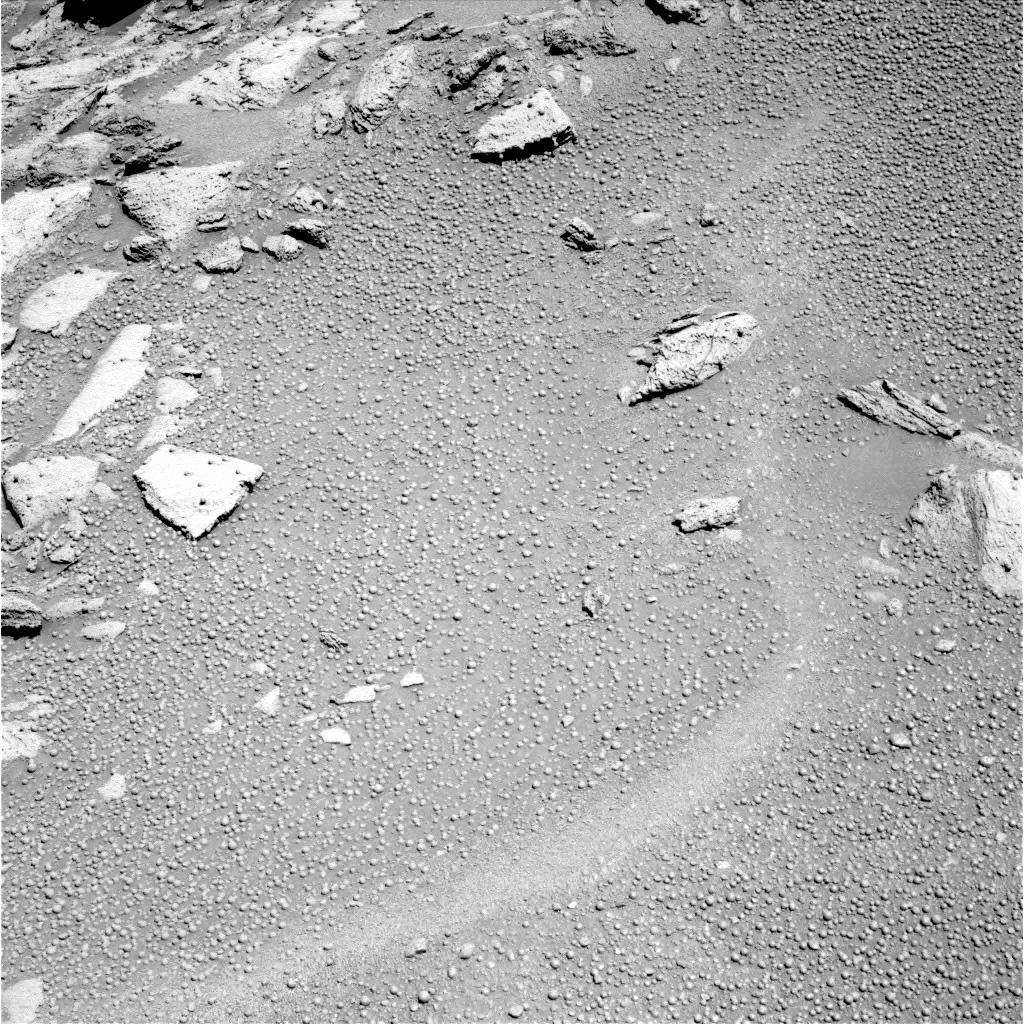
Terrain classes present: Bedrock, Gravel / Sand / Soil, Rock, Shadow